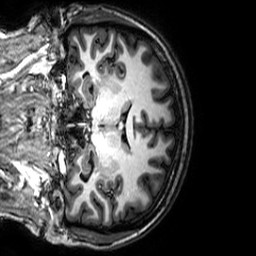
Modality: T1w
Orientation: coronal